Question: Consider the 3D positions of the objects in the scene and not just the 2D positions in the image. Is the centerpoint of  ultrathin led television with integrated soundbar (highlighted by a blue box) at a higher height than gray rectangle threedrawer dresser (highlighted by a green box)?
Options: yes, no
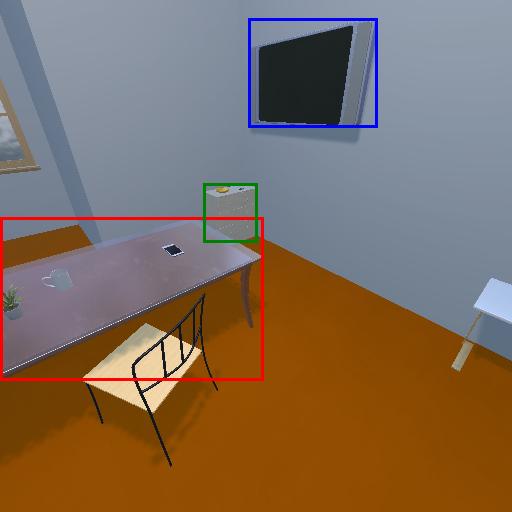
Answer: yes